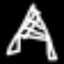
Label: The Eiffel Tower